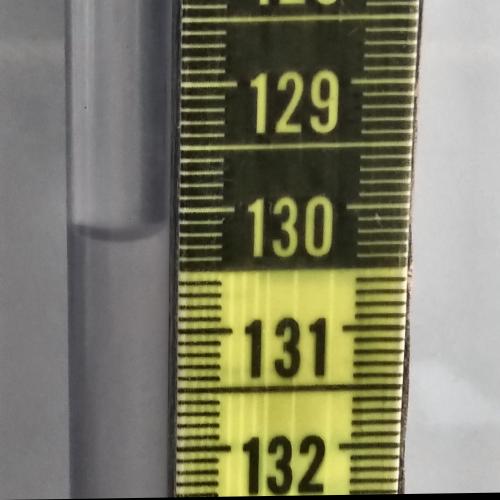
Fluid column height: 130.2 cm